Interaction volume radius: 10 \u00c5
Interaction volume height: 50 \u00c5
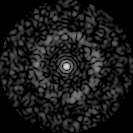
Disorder parameter: 0.8378